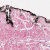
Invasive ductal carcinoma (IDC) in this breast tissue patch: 0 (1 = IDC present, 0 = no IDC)